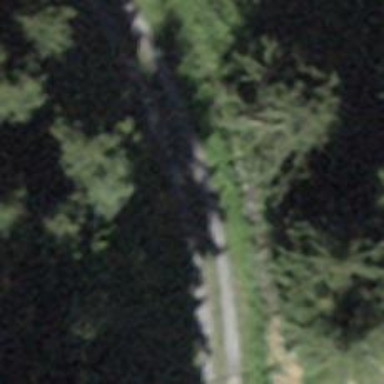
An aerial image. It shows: Track road with grade3 tracktype.